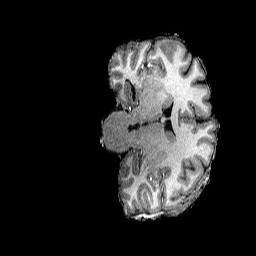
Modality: T1w
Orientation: coronal
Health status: ill